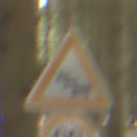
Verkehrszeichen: Stau
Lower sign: Geschwindigkeit80
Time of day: MorningAfternoon
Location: Outdoor (Nature)
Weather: Overcast
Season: Winter
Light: Natural